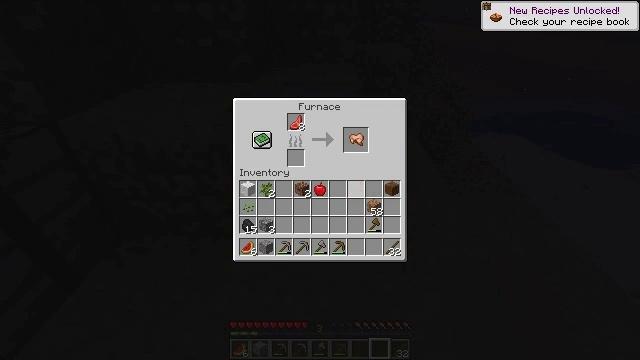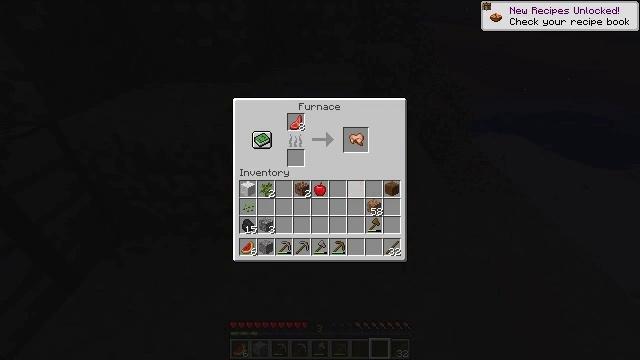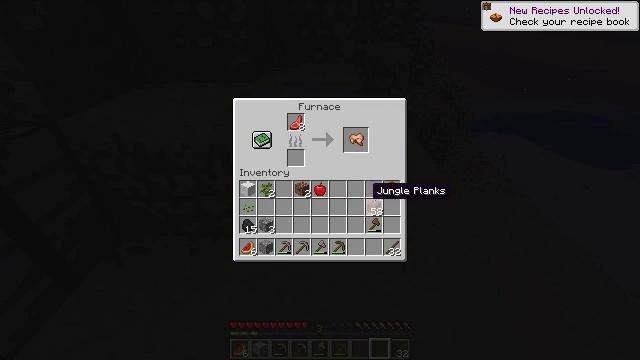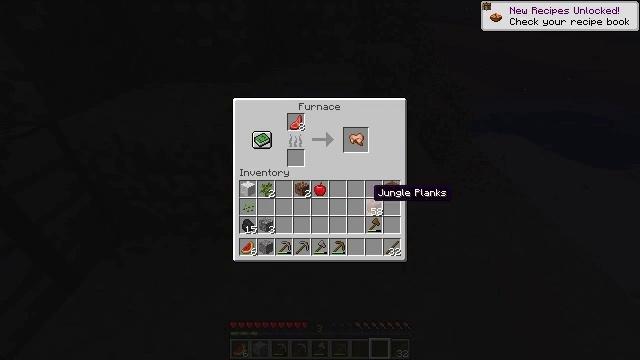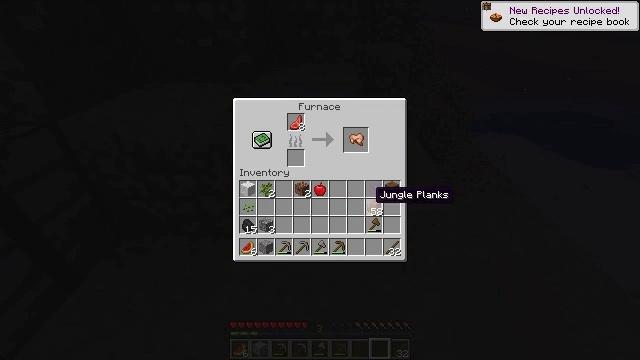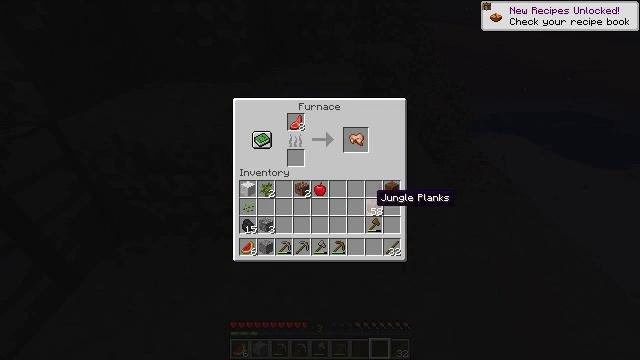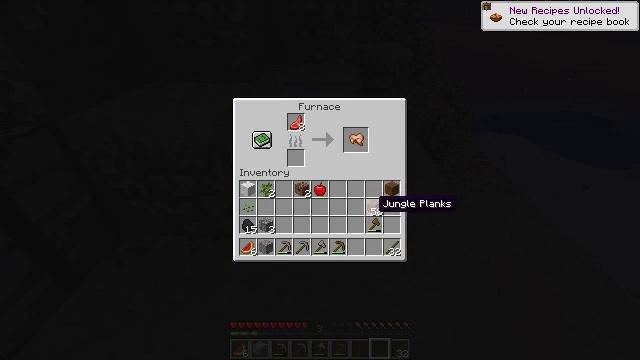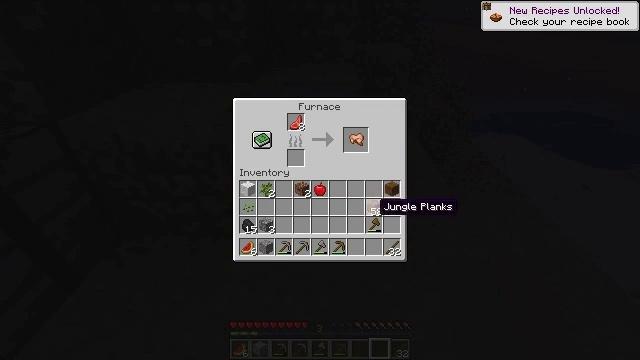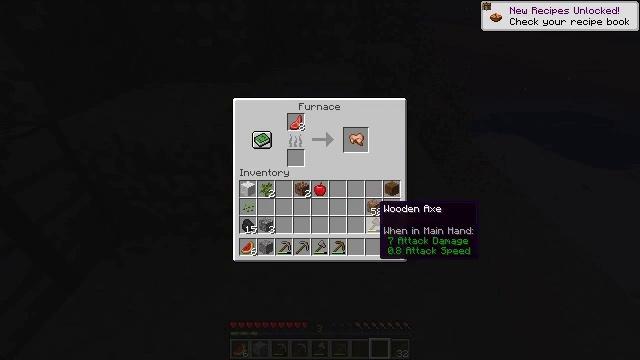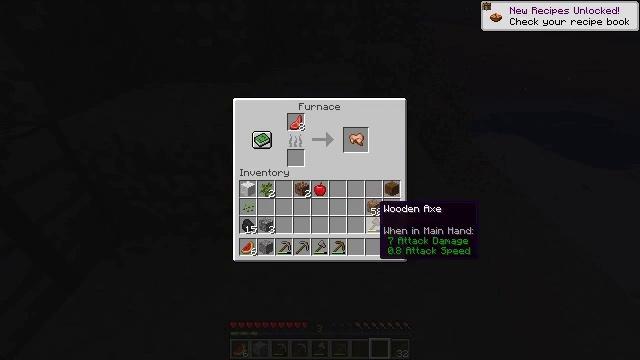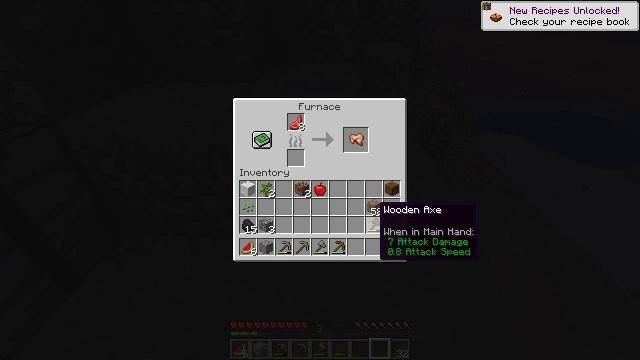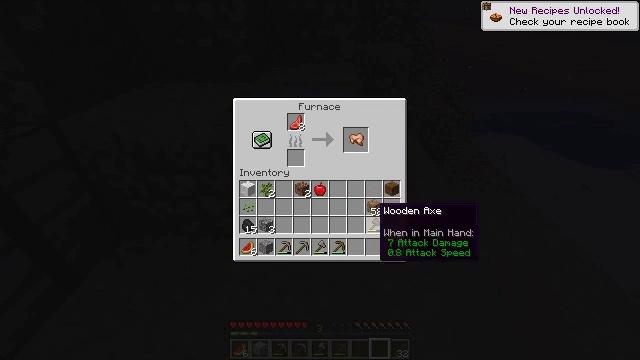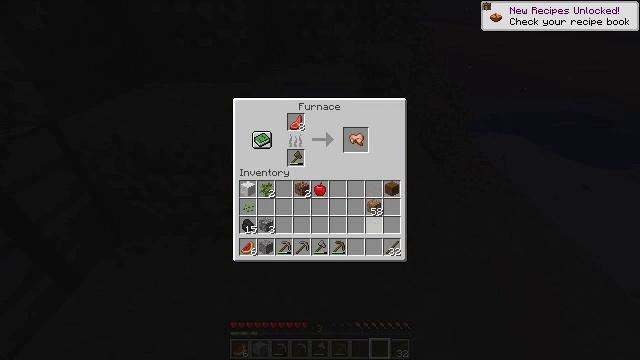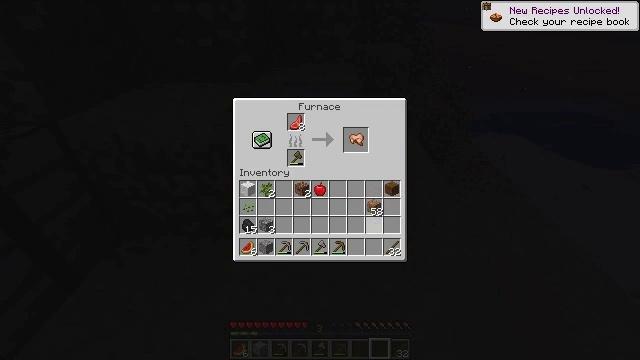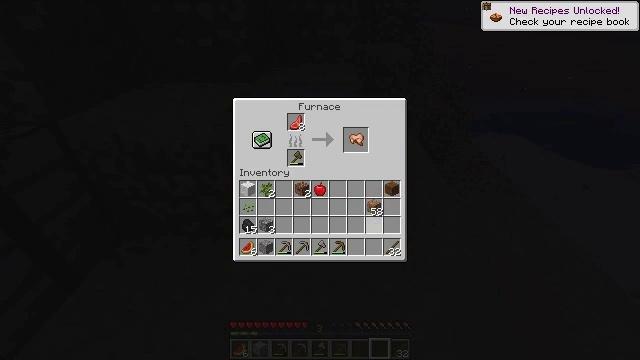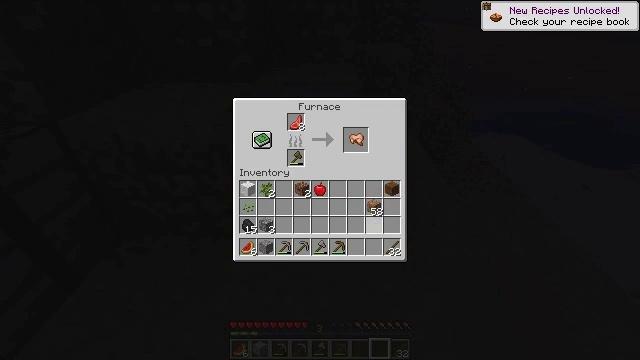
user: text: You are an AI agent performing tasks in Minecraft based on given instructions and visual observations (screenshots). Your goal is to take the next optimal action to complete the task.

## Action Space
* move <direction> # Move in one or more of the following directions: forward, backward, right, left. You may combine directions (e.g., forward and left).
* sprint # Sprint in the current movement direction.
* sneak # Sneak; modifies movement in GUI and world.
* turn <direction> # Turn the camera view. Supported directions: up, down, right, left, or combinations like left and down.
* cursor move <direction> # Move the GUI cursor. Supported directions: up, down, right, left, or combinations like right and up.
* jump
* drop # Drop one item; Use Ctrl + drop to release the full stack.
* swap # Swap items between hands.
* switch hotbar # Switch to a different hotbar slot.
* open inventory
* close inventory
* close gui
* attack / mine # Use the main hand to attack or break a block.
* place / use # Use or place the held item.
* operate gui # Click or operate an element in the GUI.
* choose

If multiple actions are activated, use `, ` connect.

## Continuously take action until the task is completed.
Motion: motion action
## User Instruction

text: craft item air
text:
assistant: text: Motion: sneak
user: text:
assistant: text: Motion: sneak
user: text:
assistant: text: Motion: sneak
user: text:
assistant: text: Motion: sneak
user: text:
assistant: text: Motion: sneak
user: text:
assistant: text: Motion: sneak
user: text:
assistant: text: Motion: sneak
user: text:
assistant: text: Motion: sneak
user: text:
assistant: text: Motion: sneak
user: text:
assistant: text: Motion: sneak
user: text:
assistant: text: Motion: sneak
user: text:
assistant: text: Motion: sneak, operate gui
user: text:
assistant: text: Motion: sneak, operate gui
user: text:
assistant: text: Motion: sneak, operate gui
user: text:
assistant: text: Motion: sneak
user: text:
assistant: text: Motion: sneak
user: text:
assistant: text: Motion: sneak
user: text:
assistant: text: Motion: sneak
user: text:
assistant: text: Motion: no_op
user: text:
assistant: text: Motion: no_op
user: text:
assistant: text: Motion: no_op
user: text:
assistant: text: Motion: close gui
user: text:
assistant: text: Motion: turn left
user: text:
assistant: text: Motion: turn left
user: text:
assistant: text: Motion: turn left and up
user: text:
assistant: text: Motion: turn left and up
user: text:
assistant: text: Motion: turn left and up
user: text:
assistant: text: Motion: turn left and up
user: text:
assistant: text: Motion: turn left and up
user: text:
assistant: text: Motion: no_op